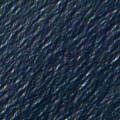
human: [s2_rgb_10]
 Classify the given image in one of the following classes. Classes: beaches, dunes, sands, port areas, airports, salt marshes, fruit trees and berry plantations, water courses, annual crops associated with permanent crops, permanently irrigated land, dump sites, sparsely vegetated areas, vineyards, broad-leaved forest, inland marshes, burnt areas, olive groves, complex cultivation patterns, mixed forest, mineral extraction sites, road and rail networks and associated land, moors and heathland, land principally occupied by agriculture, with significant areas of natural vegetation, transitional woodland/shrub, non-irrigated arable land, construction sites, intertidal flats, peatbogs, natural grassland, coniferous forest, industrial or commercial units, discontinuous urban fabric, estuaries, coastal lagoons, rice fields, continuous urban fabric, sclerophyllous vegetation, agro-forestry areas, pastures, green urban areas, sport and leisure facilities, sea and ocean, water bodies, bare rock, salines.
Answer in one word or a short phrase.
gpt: sea and ocean